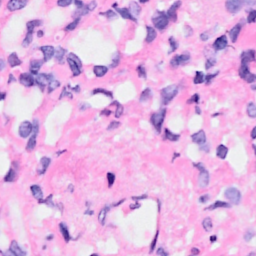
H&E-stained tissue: Breast